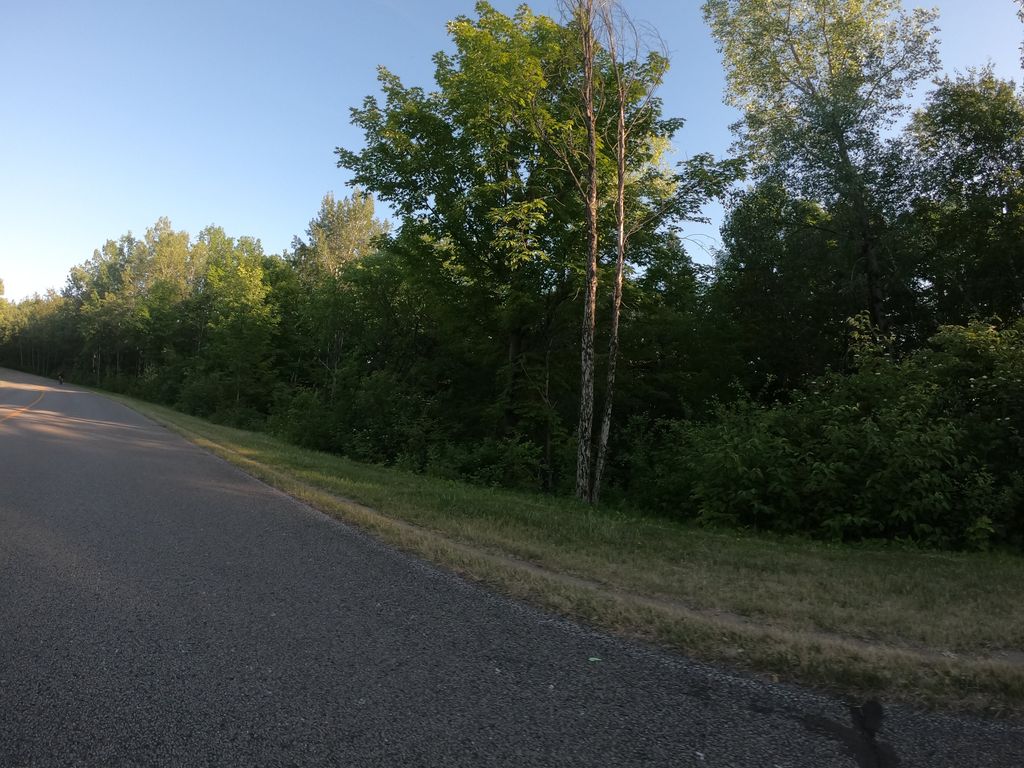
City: ottawa-gatineau